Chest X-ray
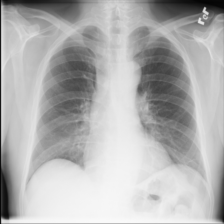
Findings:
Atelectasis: positive
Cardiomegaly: negative
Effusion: negative
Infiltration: negative
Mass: negative
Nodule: negative
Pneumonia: negative
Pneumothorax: negative
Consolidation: negative
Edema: negative
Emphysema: negative
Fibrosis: negative
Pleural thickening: negative
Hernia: negative